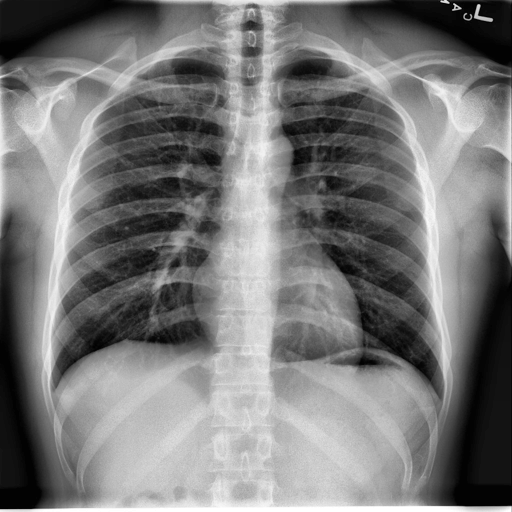
Finding: NORMAL